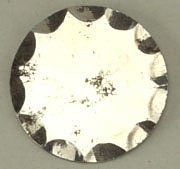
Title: Button
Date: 19th century
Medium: Steel
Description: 1931-59-256: Flat button with edge cut in gouges.
On card 5950